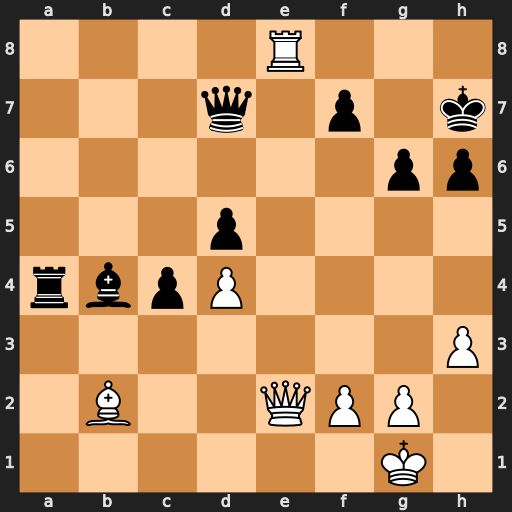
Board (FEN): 4R3/3q1p1k/6pp/3p4/rbpP4/7P/1B2QPP1/6K1
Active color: w
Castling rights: -
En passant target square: -
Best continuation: Qe5 f6 Qb8